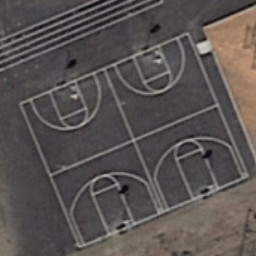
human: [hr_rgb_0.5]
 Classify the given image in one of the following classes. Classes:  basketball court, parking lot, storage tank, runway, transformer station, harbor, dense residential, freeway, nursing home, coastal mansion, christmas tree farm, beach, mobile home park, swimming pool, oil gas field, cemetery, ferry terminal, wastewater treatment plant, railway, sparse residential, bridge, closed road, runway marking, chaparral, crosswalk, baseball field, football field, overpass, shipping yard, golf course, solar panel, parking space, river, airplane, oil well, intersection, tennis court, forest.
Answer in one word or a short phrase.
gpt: basketball court